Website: lowes
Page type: order-returns
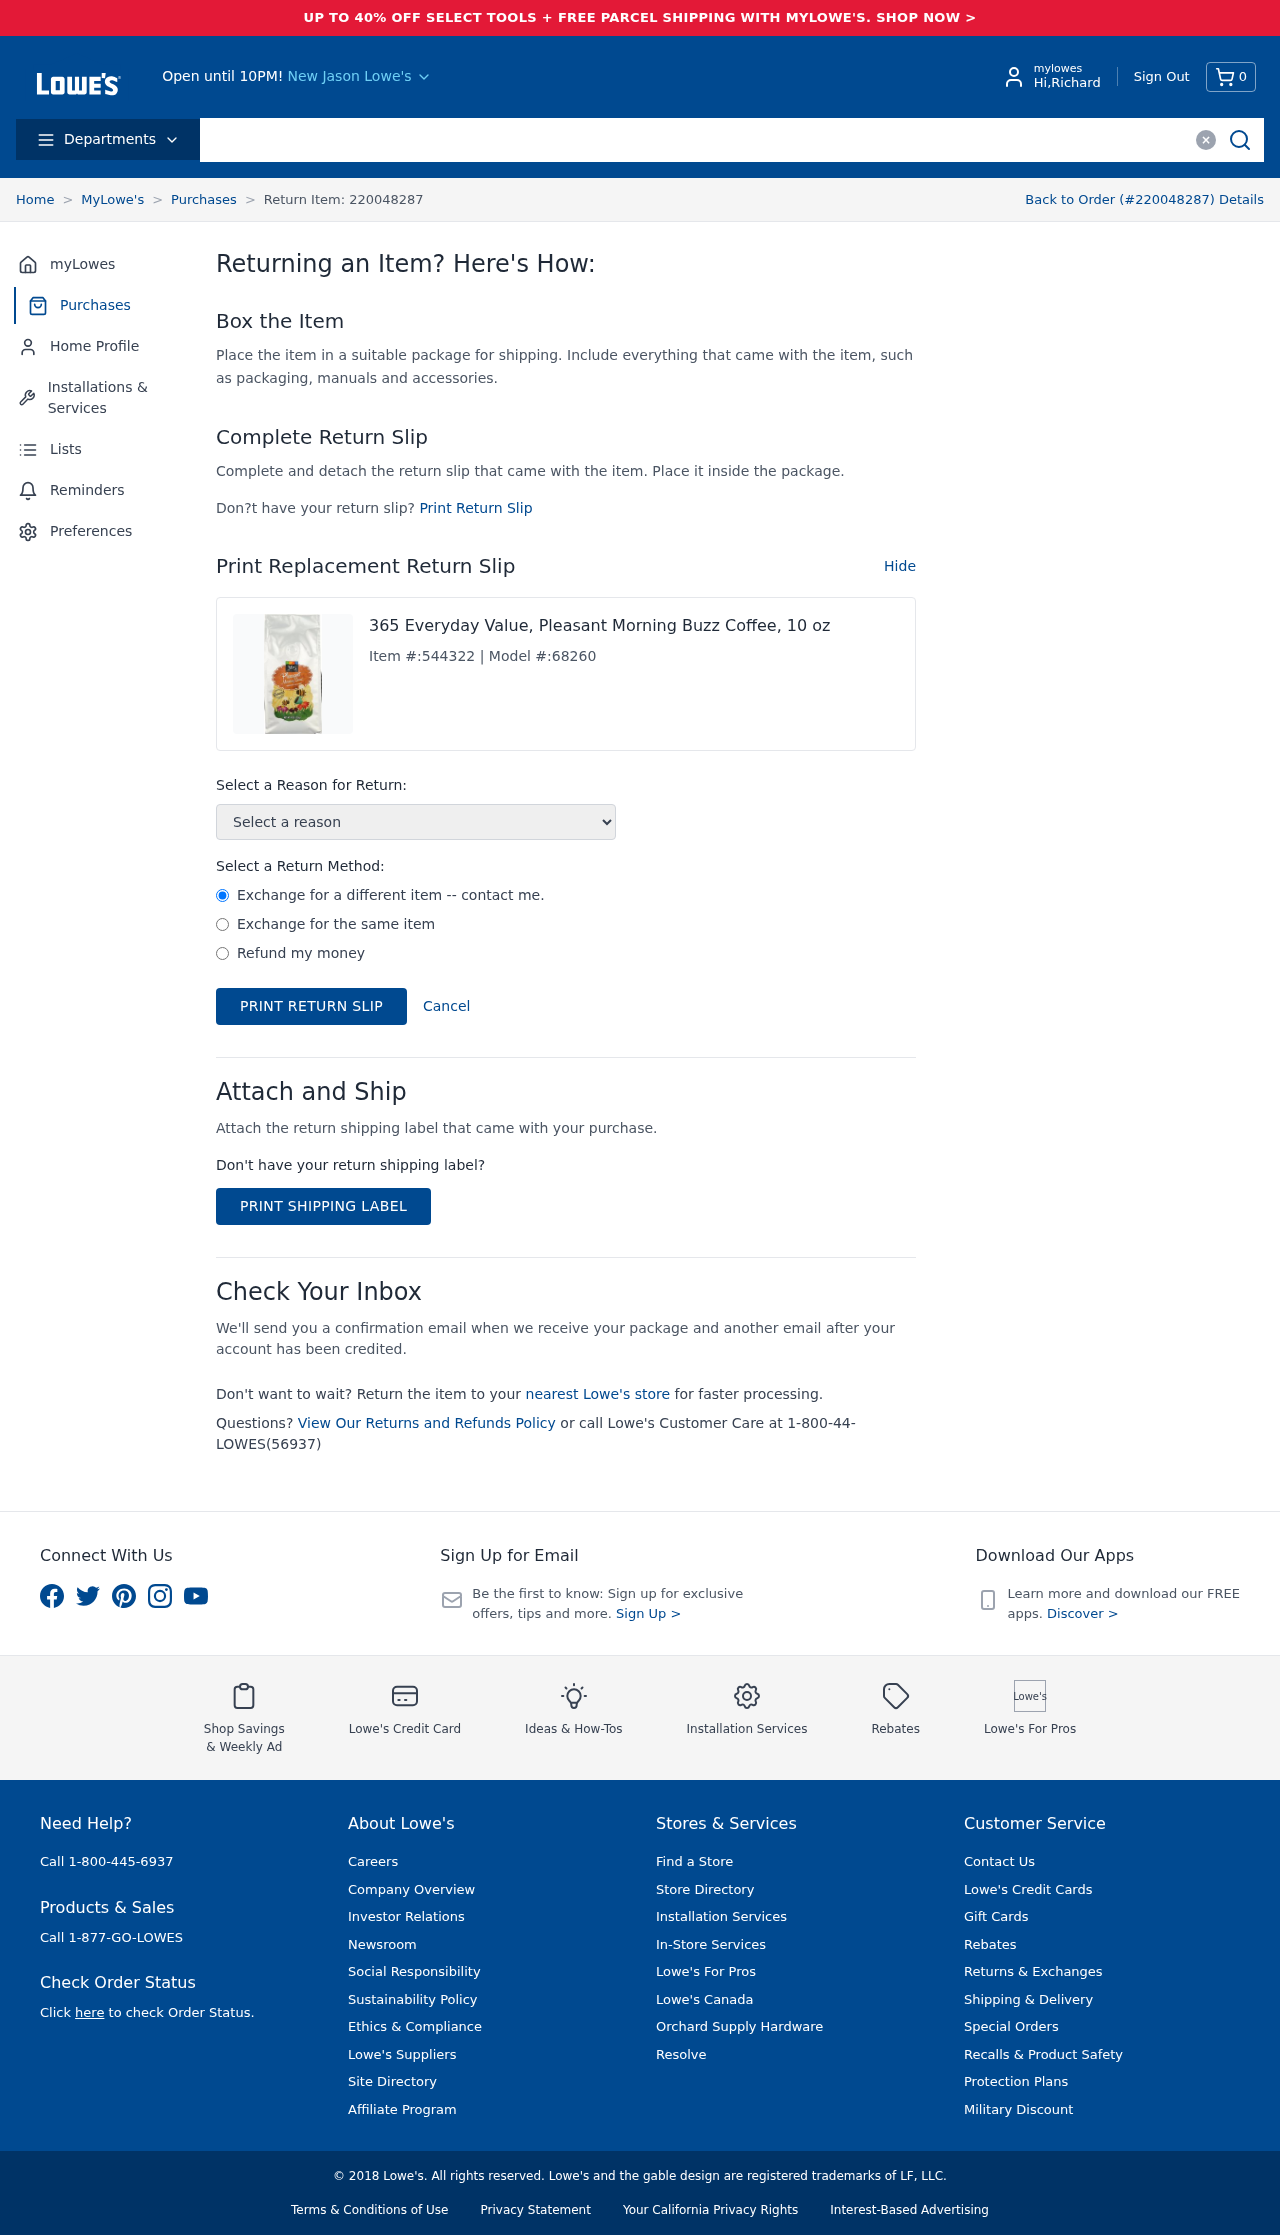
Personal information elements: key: PII_CITY
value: New Jason Lowe's
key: PII_FIRSTNAME
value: Richard
Product elements: key: PRODUCT1_NAME
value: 365 Everyday Value, Pleasant Morning Buzz Coffee, 10 oz
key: PRODUCT1_ITEM_NUMBER
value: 544322
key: PRODUCT1_MODEL_NUMBER
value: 68260
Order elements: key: ORDER_NUM_ITEMS
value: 0
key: ORDER_ID
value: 220048287
Other elements: key: RETURN_ITEM_ID
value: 220048287
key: RETURN_METHOD
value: Exchange for a different item -- contact me.
Exchange for the same item
Refund my money